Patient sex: F
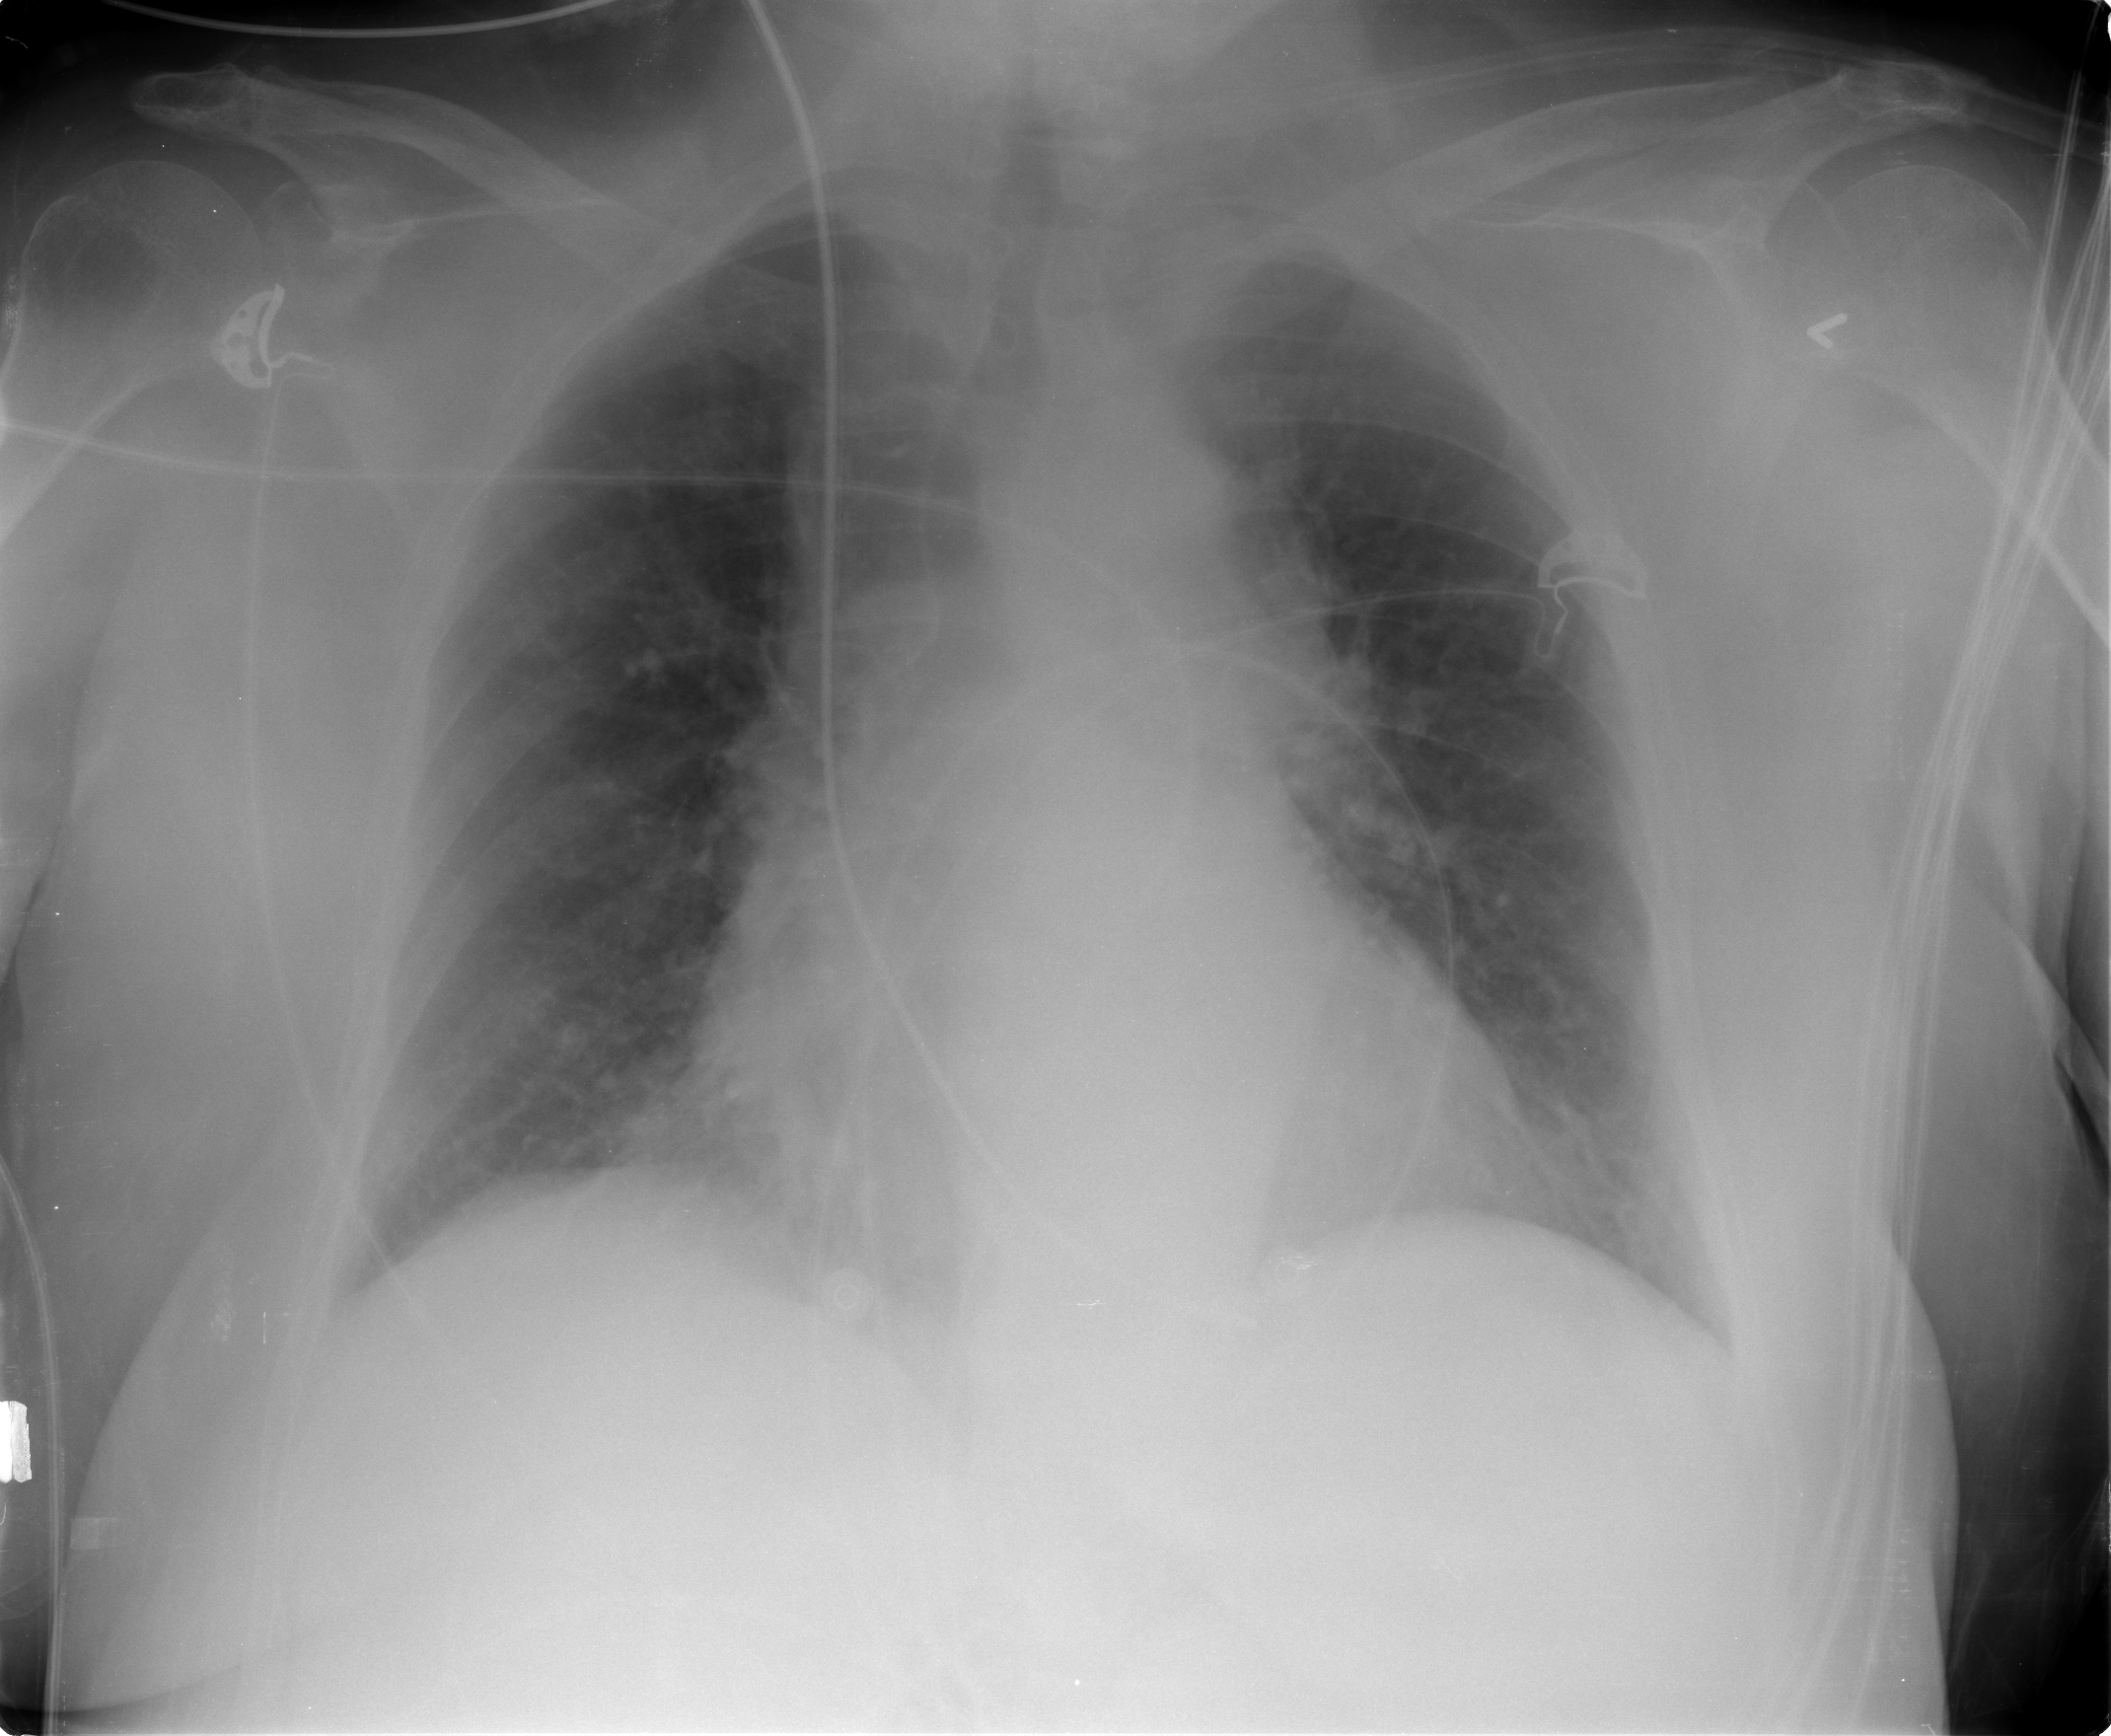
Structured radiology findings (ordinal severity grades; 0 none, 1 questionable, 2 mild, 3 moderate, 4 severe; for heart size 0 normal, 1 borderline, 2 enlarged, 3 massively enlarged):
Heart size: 2
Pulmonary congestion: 2
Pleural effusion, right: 1
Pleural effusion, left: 0
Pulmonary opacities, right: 0
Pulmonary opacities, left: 0
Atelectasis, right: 1
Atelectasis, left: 1